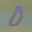
Label: 0